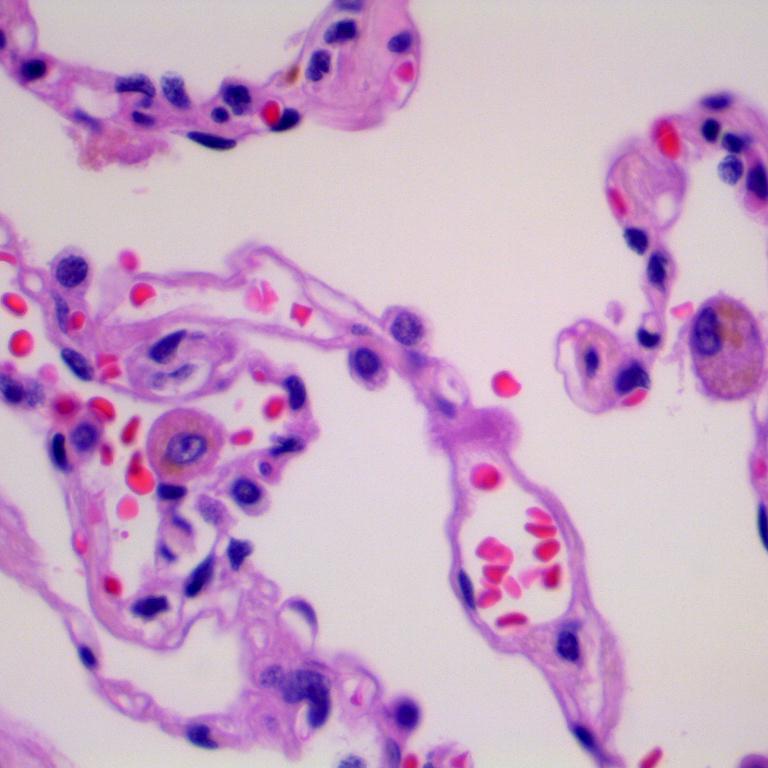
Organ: lung
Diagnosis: benign